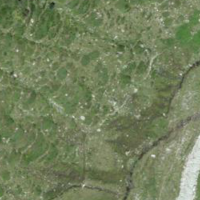
EUNIS habitat code: 23
Species observed at this site:
Eriophorum angustifolium